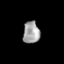
Tissue: prostate
Cell type: T cells
Senescence score: 0.6911
Nuclear area (px): 353
Mean DAPI intensity: 163.49